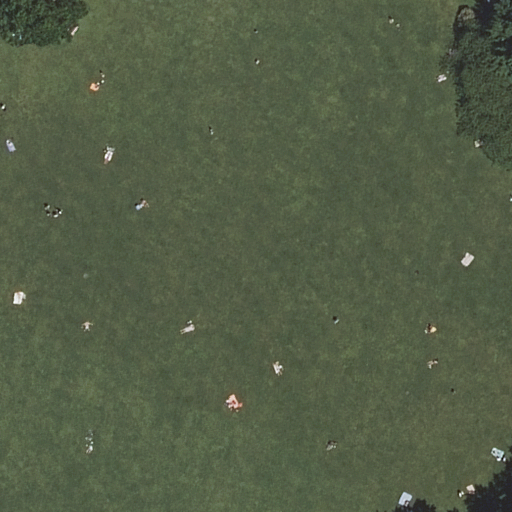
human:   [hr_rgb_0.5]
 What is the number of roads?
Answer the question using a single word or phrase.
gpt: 1

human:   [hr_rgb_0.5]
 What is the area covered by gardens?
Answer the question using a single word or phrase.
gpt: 2915m2

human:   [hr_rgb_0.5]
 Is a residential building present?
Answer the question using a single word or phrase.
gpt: no

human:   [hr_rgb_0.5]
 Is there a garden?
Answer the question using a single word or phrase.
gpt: yes

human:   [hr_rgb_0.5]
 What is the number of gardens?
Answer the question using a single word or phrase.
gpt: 1

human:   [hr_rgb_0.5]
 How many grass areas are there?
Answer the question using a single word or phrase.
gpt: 1

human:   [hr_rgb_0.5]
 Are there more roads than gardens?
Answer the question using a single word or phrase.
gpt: no

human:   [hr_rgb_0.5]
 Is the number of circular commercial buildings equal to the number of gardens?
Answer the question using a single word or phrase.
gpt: no

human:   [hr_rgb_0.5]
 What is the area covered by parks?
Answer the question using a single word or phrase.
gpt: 10627m2

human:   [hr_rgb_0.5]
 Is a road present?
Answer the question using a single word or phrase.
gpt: yes

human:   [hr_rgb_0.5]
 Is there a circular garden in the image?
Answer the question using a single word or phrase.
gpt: no

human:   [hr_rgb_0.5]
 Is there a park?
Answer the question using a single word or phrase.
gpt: yes

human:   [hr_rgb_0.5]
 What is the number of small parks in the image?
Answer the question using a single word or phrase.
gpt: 0

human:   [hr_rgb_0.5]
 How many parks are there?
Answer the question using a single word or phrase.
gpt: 1

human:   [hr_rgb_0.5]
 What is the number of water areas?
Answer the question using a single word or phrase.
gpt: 0

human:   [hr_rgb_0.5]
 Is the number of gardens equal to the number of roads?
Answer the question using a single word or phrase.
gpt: yes

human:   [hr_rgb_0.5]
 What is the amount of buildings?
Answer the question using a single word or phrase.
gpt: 0

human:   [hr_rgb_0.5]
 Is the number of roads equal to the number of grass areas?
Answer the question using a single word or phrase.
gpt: yes

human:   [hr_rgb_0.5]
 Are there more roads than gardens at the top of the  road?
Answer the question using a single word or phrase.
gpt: no

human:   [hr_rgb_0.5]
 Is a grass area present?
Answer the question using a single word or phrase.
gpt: yes

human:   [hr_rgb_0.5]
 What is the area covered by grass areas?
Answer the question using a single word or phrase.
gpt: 10627m2

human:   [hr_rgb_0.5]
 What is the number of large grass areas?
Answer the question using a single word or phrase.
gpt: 1

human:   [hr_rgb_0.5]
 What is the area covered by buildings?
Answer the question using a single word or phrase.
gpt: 0m2

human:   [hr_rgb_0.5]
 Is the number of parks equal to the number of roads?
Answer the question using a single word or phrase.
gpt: yes

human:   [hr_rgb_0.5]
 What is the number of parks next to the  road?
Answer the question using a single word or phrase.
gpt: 1

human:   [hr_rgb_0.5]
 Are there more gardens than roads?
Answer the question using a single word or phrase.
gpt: no

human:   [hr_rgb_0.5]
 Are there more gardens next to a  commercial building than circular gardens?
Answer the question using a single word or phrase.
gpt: no

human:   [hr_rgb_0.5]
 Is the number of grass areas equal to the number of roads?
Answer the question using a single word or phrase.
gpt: yes

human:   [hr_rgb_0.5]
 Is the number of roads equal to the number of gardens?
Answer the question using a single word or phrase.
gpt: yes

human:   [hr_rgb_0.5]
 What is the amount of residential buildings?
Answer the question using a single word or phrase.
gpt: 0

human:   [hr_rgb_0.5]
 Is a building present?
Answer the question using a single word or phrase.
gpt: no

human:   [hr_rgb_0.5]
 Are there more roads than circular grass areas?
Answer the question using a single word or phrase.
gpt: yes

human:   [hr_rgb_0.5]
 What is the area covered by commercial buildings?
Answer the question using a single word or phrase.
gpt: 0m2

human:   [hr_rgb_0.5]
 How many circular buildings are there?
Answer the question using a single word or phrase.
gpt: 0

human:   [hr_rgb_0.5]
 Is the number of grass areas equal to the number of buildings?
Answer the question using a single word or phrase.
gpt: no

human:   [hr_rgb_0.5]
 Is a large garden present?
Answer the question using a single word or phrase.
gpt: yes

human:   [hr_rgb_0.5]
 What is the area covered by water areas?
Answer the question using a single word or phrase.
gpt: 0m2

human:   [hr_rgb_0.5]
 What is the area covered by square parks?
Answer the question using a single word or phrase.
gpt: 0m2

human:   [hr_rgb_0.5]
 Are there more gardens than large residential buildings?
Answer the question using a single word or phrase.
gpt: yes

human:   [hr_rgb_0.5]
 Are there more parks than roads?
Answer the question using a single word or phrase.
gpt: no

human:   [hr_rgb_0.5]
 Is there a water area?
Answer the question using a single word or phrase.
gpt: no

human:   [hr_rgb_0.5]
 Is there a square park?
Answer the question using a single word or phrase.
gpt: no

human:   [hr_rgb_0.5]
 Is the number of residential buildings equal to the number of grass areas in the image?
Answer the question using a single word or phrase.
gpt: no

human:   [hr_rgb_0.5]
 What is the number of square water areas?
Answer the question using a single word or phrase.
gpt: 0

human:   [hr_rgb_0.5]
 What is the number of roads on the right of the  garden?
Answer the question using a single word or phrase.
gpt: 0

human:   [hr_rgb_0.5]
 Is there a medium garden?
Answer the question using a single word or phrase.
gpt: no

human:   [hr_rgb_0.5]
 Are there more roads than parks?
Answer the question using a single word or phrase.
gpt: no

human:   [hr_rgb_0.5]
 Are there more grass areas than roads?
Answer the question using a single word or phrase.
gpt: no

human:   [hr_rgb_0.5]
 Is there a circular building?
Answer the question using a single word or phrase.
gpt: no

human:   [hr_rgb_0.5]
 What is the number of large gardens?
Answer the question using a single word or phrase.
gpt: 1

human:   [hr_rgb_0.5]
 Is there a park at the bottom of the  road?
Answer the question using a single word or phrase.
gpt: no

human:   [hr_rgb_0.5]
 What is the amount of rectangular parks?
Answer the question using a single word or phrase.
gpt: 1

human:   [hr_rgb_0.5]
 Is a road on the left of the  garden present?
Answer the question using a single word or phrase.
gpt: yes

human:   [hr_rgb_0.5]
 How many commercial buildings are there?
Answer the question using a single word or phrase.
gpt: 0

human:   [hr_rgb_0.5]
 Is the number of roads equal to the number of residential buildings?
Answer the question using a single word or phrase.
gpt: no

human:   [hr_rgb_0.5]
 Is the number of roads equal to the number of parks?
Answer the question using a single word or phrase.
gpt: yes

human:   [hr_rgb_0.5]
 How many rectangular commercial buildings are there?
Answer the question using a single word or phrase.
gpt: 0

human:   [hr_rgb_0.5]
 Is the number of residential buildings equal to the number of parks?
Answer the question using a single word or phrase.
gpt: no

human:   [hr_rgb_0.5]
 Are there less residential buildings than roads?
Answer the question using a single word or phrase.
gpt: yes

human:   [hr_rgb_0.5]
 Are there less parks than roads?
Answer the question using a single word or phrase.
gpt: no

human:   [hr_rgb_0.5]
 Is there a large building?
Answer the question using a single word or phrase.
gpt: no

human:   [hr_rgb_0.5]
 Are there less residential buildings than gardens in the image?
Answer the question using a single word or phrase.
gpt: yes

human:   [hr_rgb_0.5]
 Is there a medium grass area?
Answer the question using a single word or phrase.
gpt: no

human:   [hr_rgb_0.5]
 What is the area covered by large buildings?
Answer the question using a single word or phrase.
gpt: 0m2